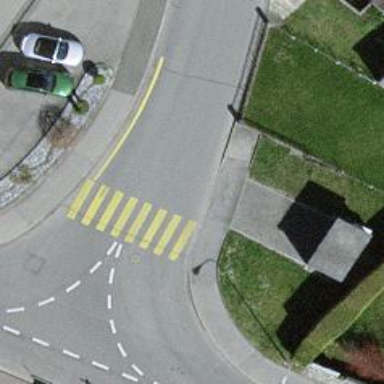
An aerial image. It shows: Marked crossing on the road.